Interaction volume radius: 10 \u00c5
Interaction volume height: 25 \u00c5
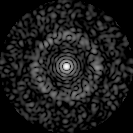
Disorder parameter: 0.8556